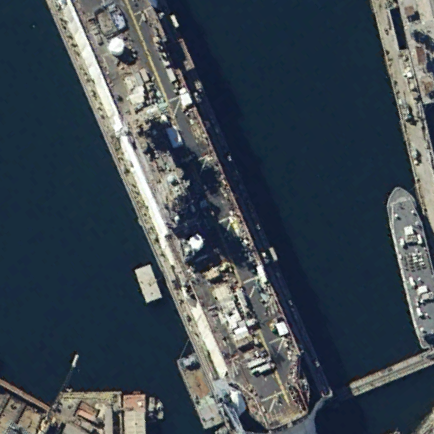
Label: assault